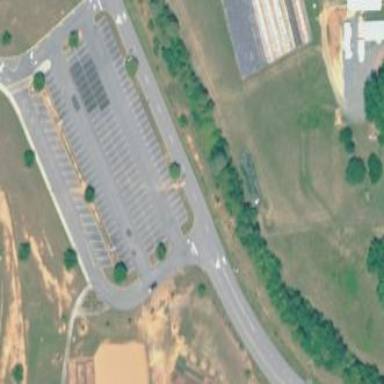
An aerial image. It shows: Parking area.